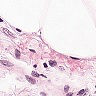
Metastatic tissue present: no